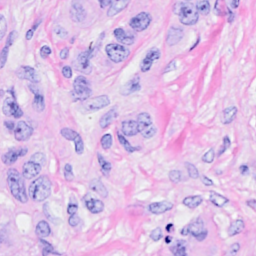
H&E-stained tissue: Breast